Question: From time to time I accidentally press something in Sublime Text 3 that causes the following dropdown menu to appear:

I don't know what this dropdown is called. It's a searchable alphabetical list of commands.
There is no (X) button to close it. How do I make this go away?
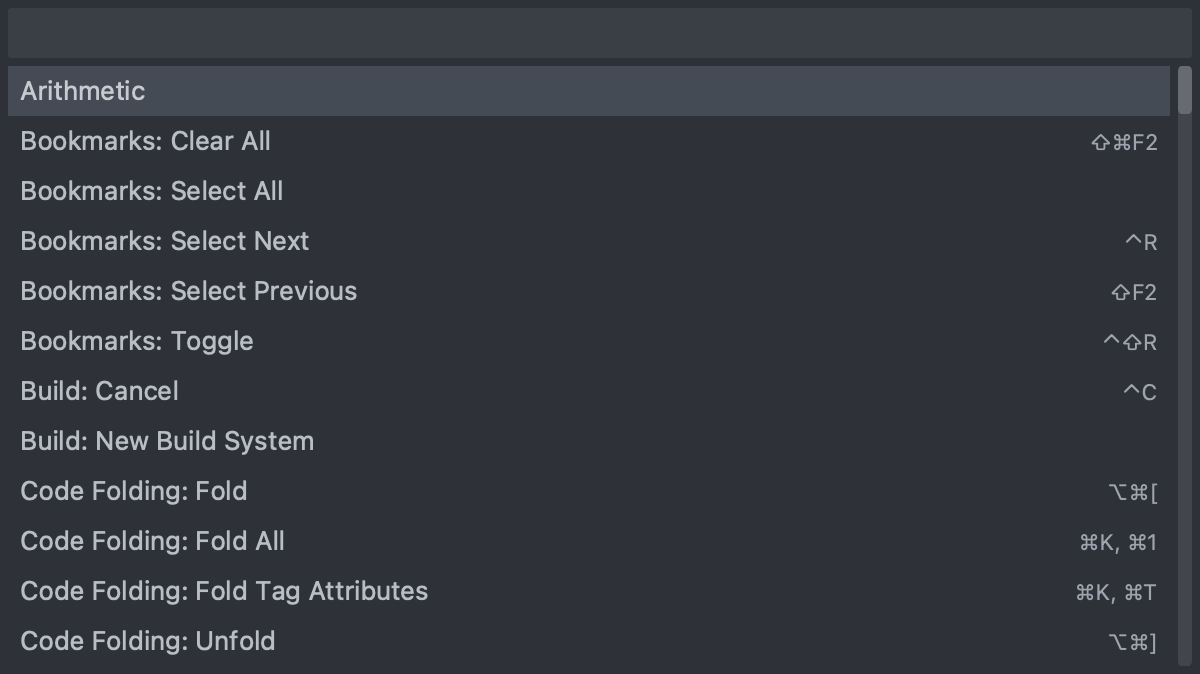
Answer: The drop down is called Command Palette.
Press 'Esc' key to close it. It opens when you press the following key combinations when sublime is open:
- 'Command''Shift''p'- 'Control''shift''p'